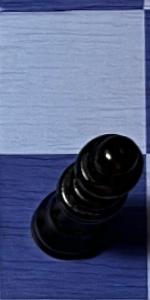
Label: Queen_Black